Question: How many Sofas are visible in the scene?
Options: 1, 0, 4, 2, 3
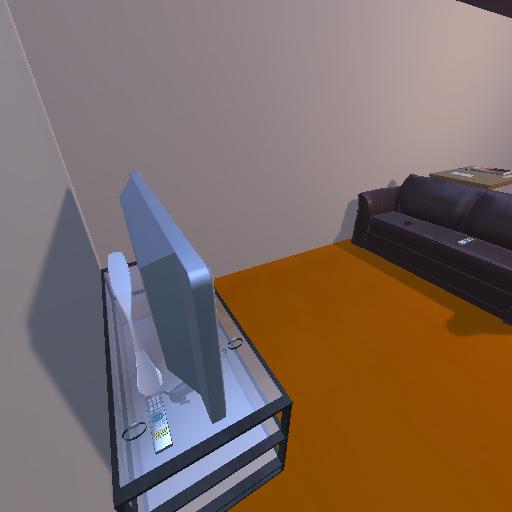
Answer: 1